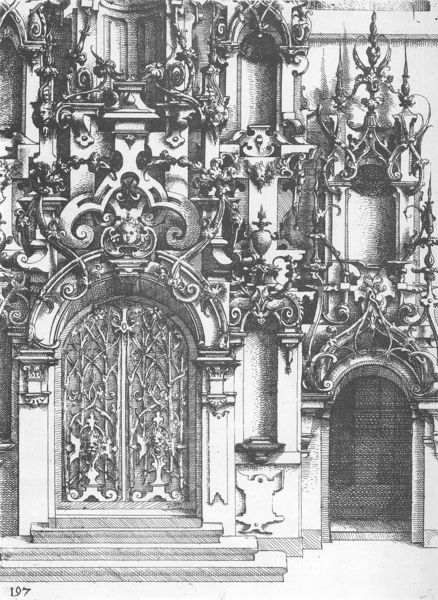
Titel: Architectura (Nürnberg 1598)
Künstler: Wendel Dietterlin
Schlagwörter: kopf, weiß, fenster, grau, schmuck, schwarz, skizze, säulen, tür, zeichnung, gebäude, schloss, muster, ornament, barock, gesicht, sockel, stein, kirche, rund, engel, skulptur, bogen, weis, pilaster, figuren, rundbogen, treppe, treppen, detail, ornamente, verzierung, bronze, tor, foto, fotografie, eingang, burg, schwarzweiss, stich, fries, portal, schnörkel, pforte, zahl, baldachin, ausgang, rennaissance, fotogarfie, gebälk, maßwerk, zeichung, hauptportal, gewände, werk, verschnörkelt, fotot, renaissancen, kulle